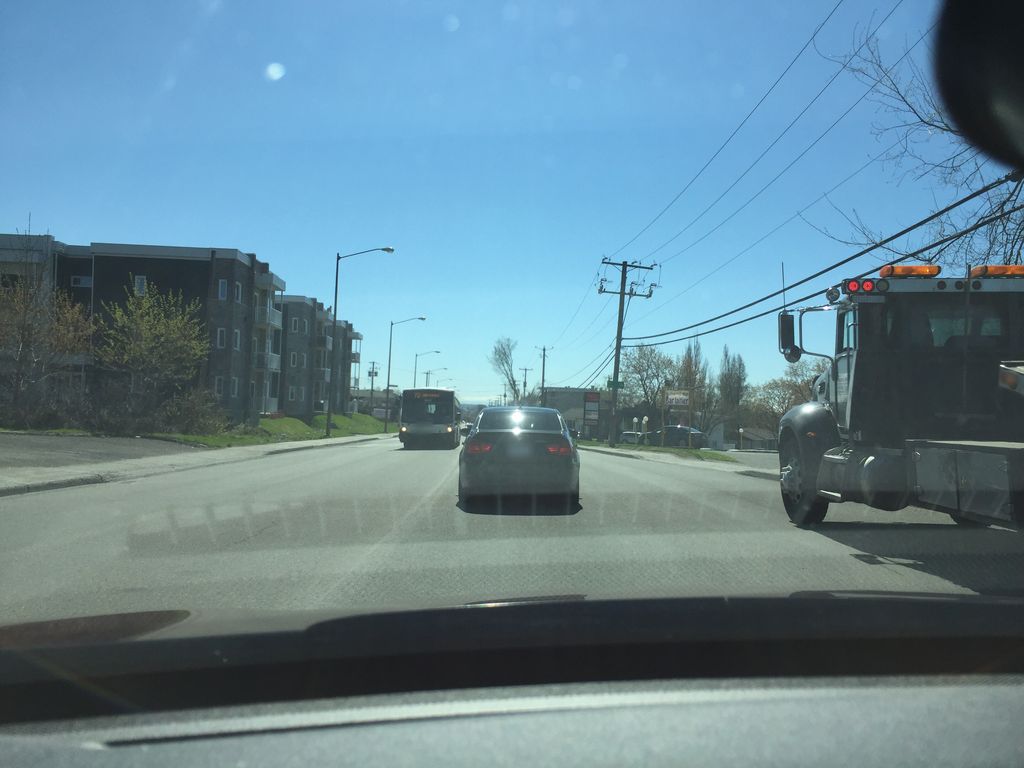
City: quebec_city